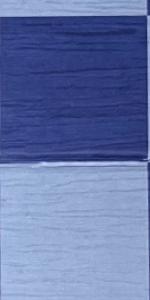
Label: Empty